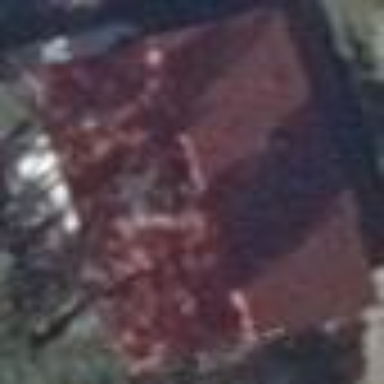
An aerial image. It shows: Simple house.